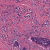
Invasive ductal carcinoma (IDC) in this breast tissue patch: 1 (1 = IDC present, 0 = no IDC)